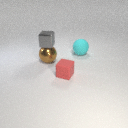
large cyan rubber sphere behind small red rubber cube